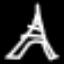
Label: The Eiffel Tower